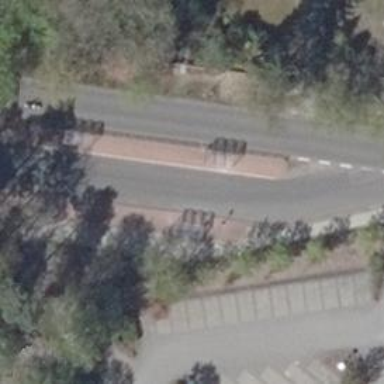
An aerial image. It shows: Public transport stop position.